Field crop: maize
Growth stage: 2
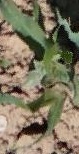
Species: maize